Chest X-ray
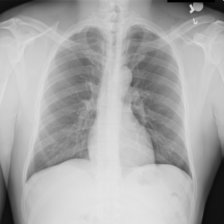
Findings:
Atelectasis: negative
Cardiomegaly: negative
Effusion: negative
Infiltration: negative
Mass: negative
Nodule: negative
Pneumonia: negative
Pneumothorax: negative
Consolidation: negative
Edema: negative
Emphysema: negative
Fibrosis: negative
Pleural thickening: negative
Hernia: negative